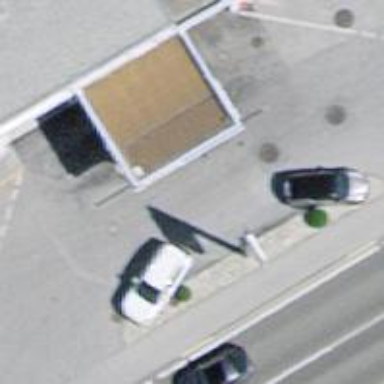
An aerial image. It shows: Fuel station.